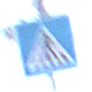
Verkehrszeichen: FussgaengerueberwegRechts
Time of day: MorningAfternoon
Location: Outdoor (Nature)
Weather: Clear
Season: Winter
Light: Natural